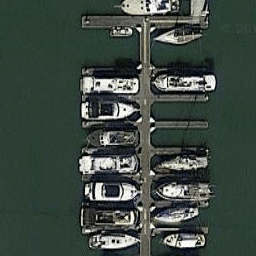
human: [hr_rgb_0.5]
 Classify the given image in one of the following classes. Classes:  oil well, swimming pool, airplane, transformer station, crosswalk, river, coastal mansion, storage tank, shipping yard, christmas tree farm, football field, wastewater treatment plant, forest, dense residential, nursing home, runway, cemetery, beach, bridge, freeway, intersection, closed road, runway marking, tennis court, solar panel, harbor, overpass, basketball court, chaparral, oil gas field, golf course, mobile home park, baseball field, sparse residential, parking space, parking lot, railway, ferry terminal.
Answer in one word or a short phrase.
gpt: harbor